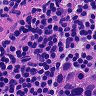
Metastatic tissue present: no